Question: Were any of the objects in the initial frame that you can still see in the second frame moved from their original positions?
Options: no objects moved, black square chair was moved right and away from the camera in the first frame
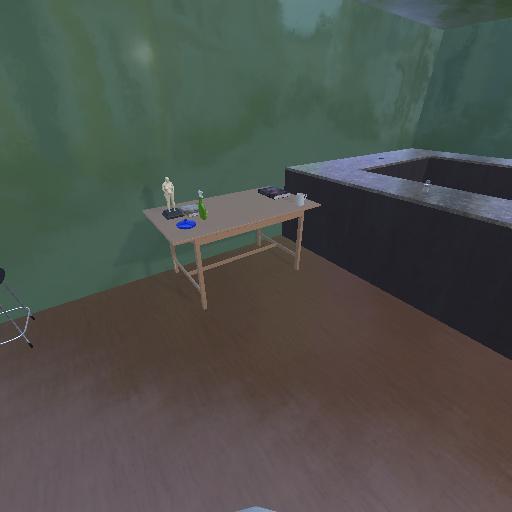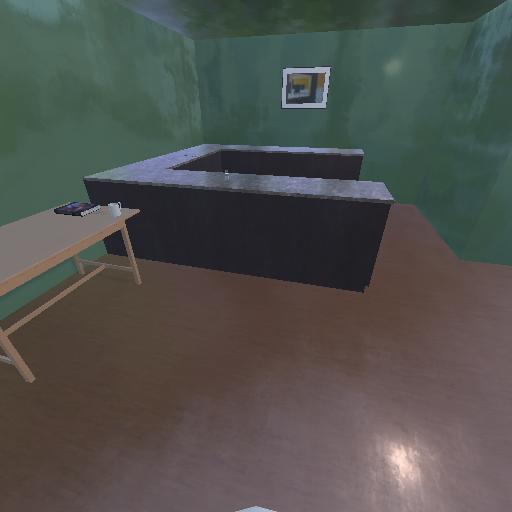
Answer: no objects moved